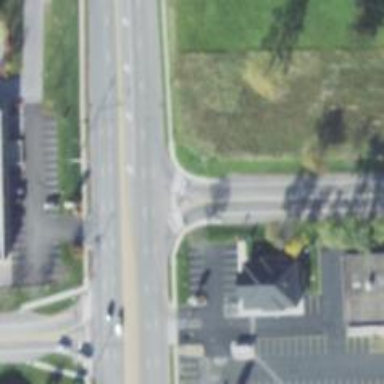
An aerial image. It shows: Uncontrolled road crossing.